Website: lowes
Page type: payment
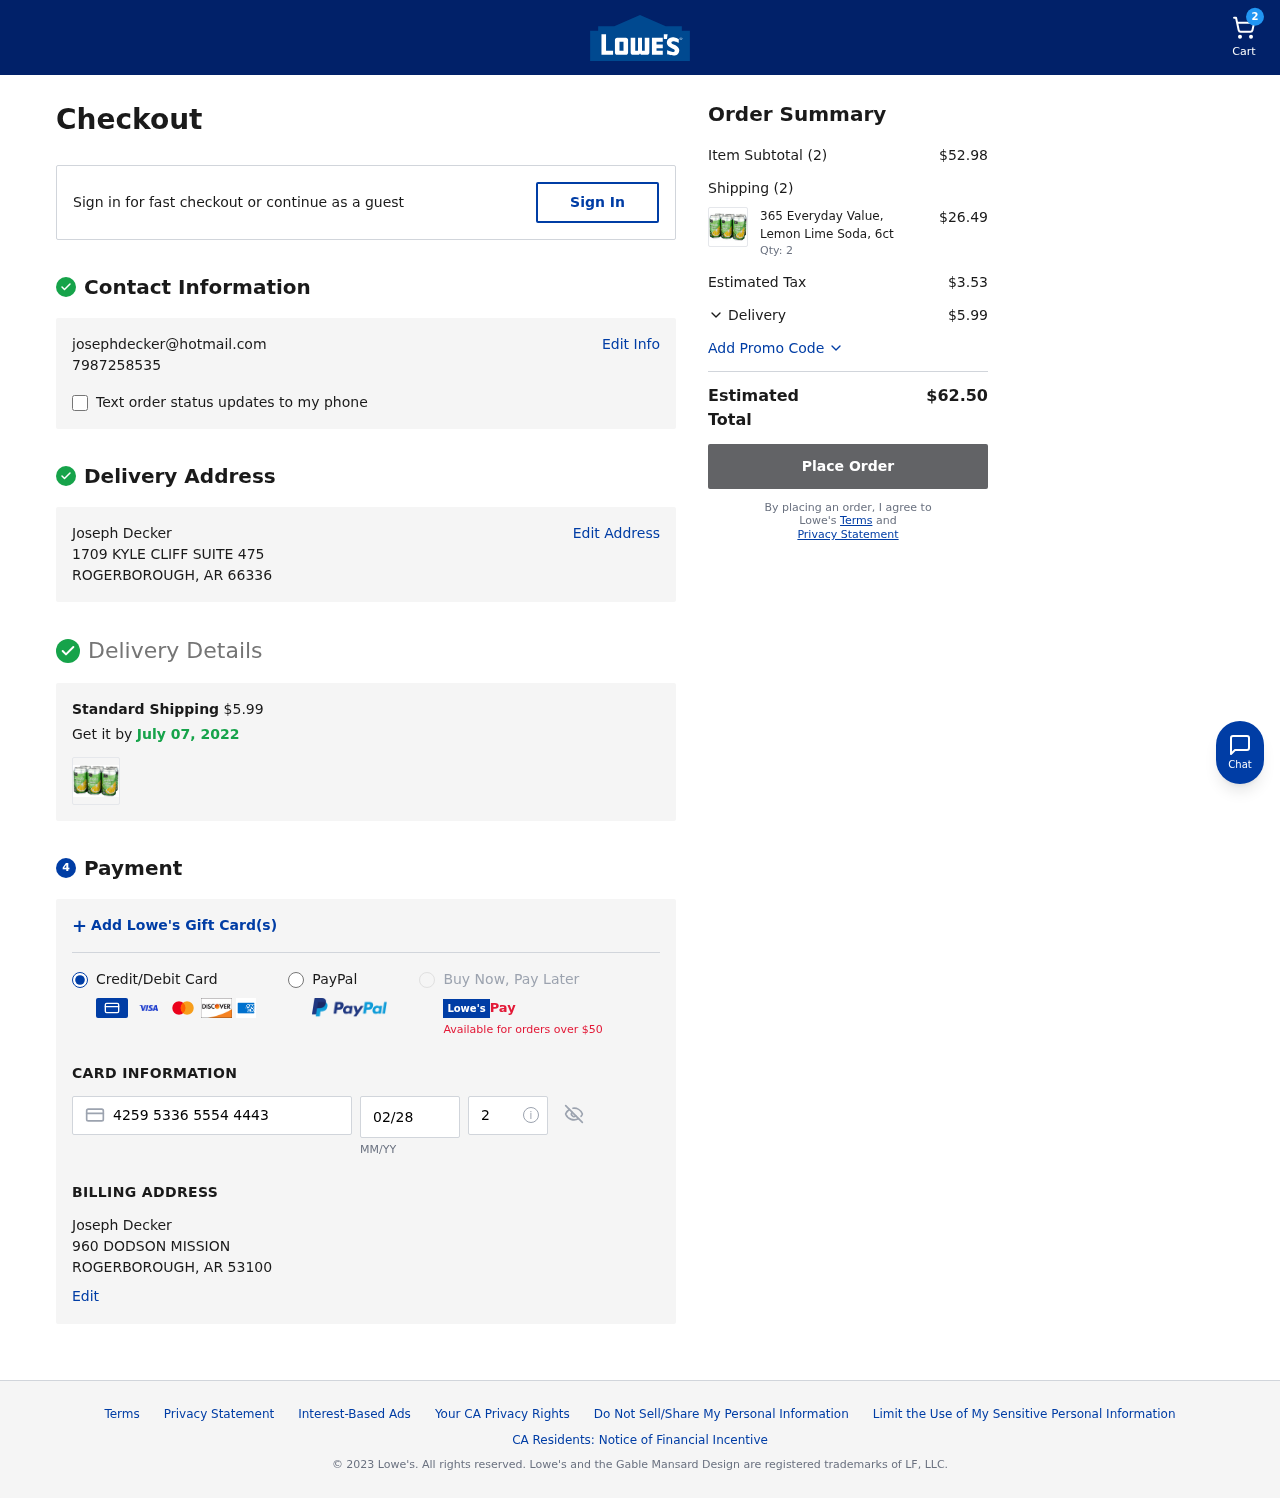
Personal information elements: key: PII_CARD_CVV
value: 261
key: PII_CARD_EXPIRY
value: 02/28
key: PII_CARD_NUMBER
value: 4259 5336 5554 4443
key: PII_CITY_STATE_ZIP2
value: ROGERBOROUGH, AR 53100
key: PII_EMAIL
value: josephdecker@hotmail.com
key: PII_FULLNAME
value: Joseph Decker
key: PII_FULLNAME2
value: Joseph Decker
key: PII_PHONE
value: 7987258535
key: PII_STREET
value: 1709 KYLE CLIFF SUITE 475
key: PII_STREET2
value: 960 DODSON MISSION
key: PII_CITY_STATE_ZIP
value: ROGERBOROUGH, AR 66336
Product elements: key: PRODUCT1_NAME
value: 365 Everyday Value, Lemon Lime Soda, 6ct
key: PRODUCT1_PRICE
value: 26.49
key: PRODUCT1_QUANTITY
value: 2
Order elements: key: ORDER_NUM_ITEMS
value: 2
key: ORDER_SHIPPING_COST
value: $5.99
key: ORDER_DELIVERY_DATE
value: July 07, 2022
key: ORDER_SUBTOTAL
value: $52.98
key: ORDER_NUM_ITEMS2
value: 2
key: ORDER_TAX
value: $3.53
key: ORDER_SHIPPING_COST2
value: $5.99
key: ORDER_TOTAL
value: $62.50